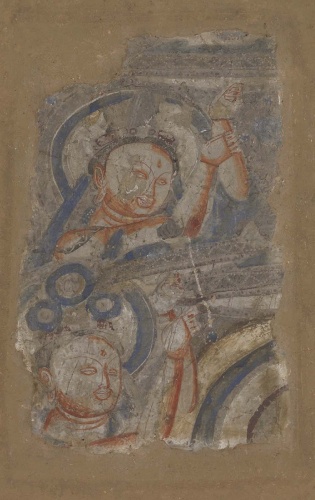
Date: ca. 6th–7th century
Object type: Wall painting
Classification: Paintings
Medium: Pigments on mud plaster
Culture: China (Xinjiang Uyghur Autonomous Region)
Period: Kizil kingdom
Dimensions: 16 3/8 x 9 3/4 in. (41.6 x 24.8 cm)
Department: Asian Art
Credit line: Fletcher Fund, 1951
Accession year: 1951
Repository: Metropolitan Museum of Art, New York, NY
Tags: Buddhism|Bodhisattvas